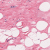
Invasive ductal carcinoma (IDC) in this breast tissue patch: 0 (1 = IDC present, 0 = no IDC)